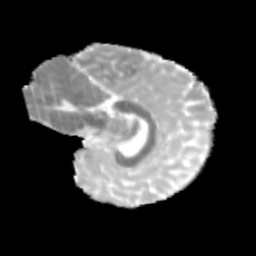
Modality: MD
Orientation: sagittal
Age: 12
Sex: female
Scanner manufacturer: siemens
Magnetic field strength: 3 T
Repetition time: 3.8 s
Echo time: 0.07 s